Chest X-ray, AP view. Patient: 81 years old, sex F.
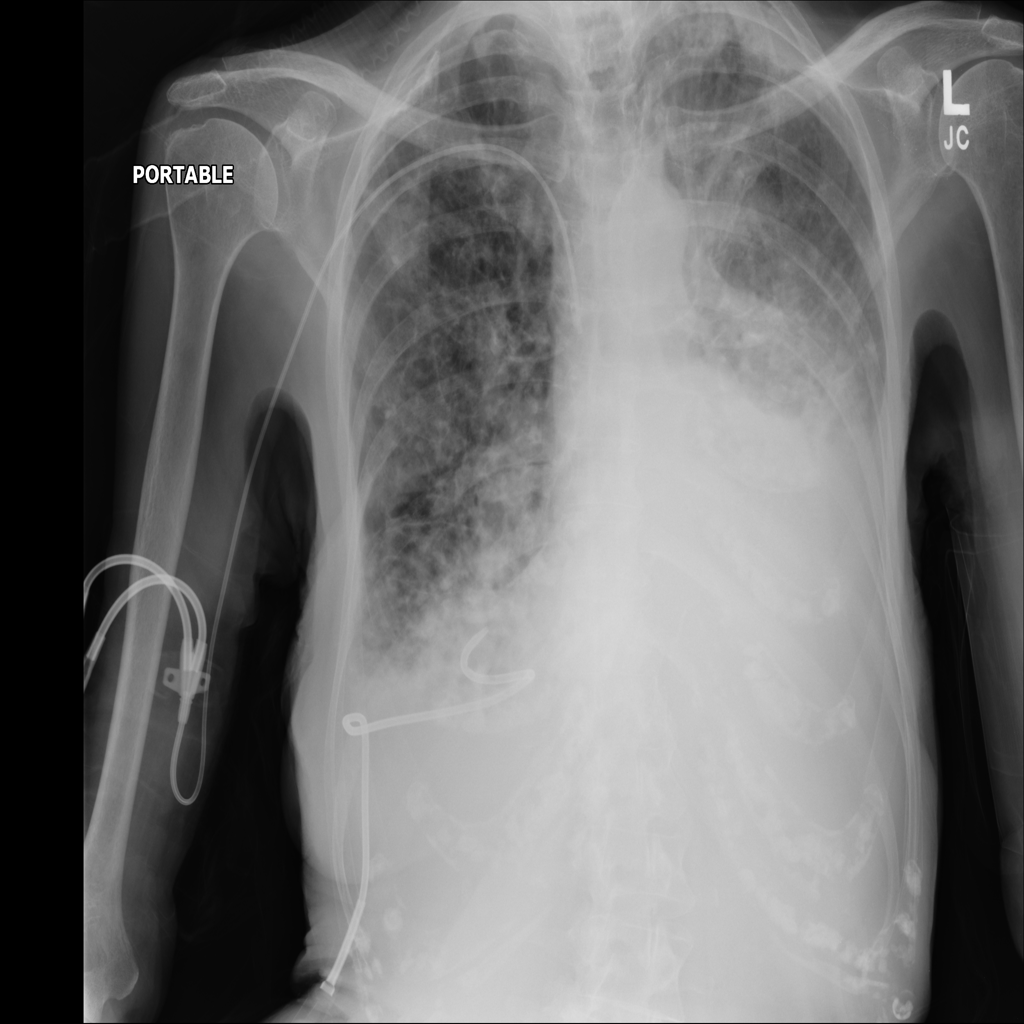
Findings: Pleural_Thickening